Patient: sex M, age 55
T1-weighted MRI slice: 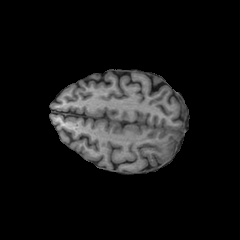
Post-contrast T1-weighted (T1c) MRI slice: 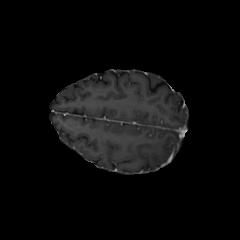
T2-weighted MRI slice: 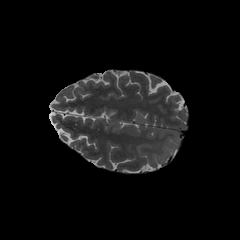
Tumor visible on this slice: no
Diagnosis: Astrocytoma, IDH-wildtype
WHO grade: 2